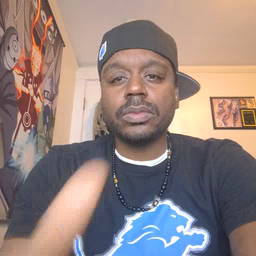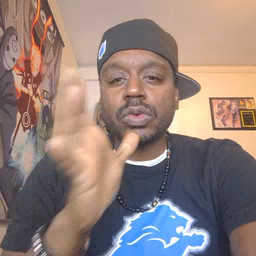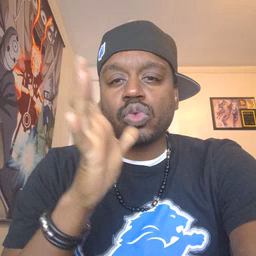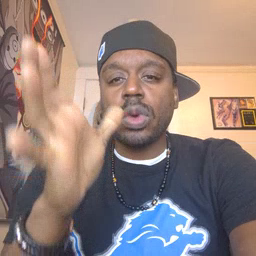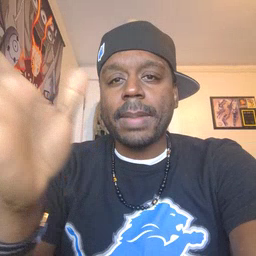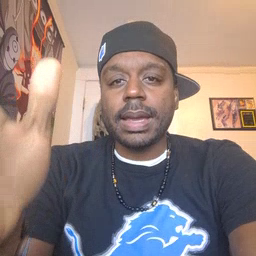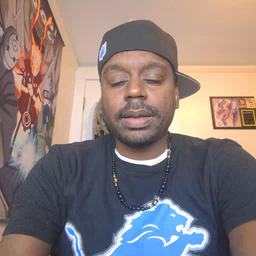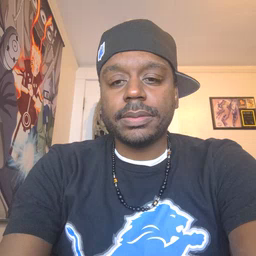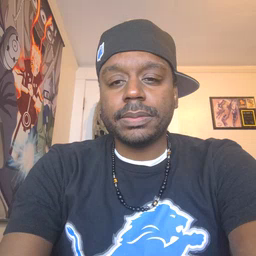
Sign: grandma